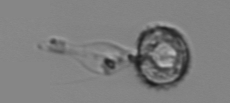
Label: Protoperidinium